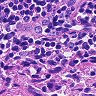
Metastatic tissue present: no